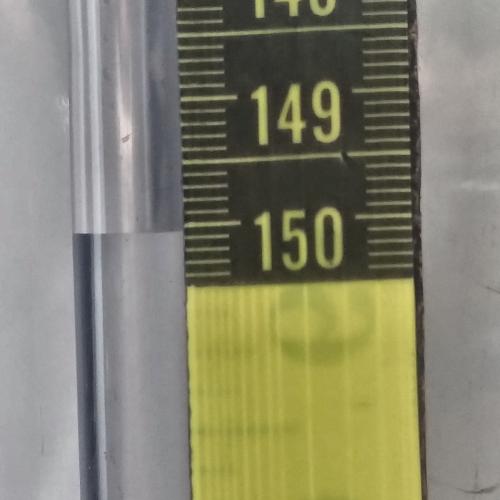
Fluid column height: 150.1 cm